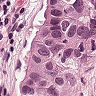
Metastatic tissue present: yes